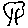
Label: tree